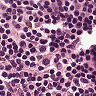
Metastatic tissue present: no